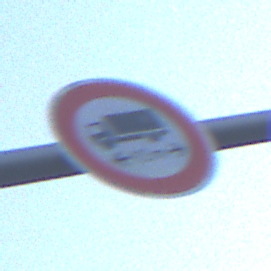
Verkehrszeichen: TatsaechlicheLaenge
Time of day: Dawn
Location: Outdoor (Urban)
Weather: Clear
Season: NotSpecified
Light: Natural